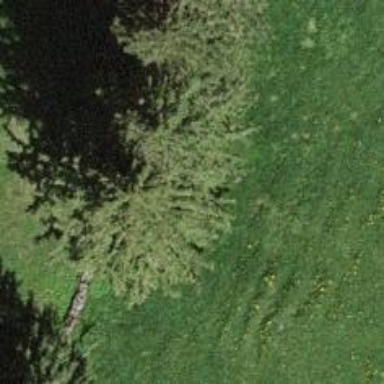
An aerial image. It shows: Needle-leaved tree in nature.